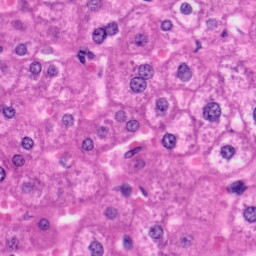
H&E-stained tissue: Liver